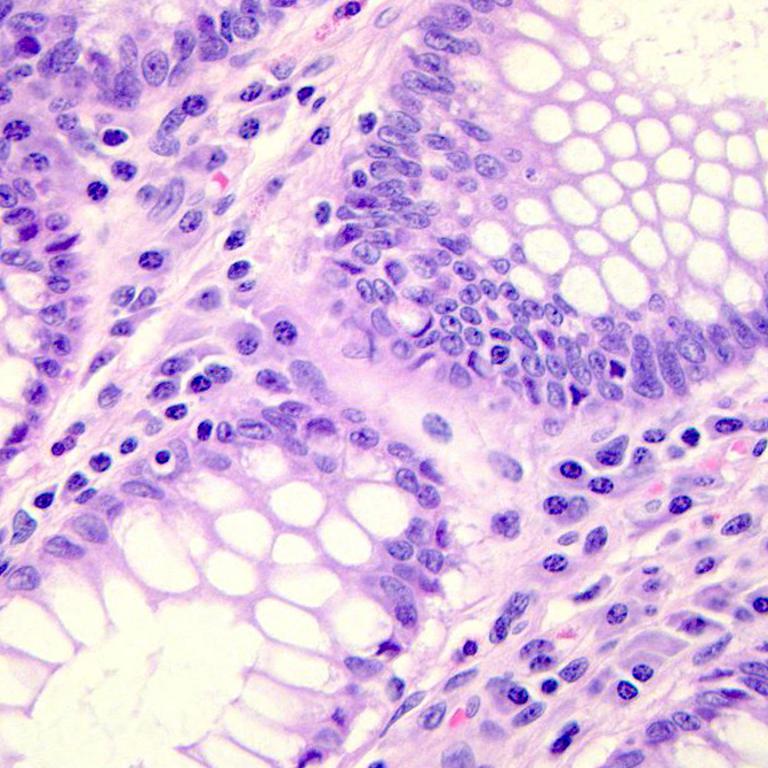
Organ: colon
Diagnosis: benign